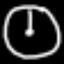
Label: clock